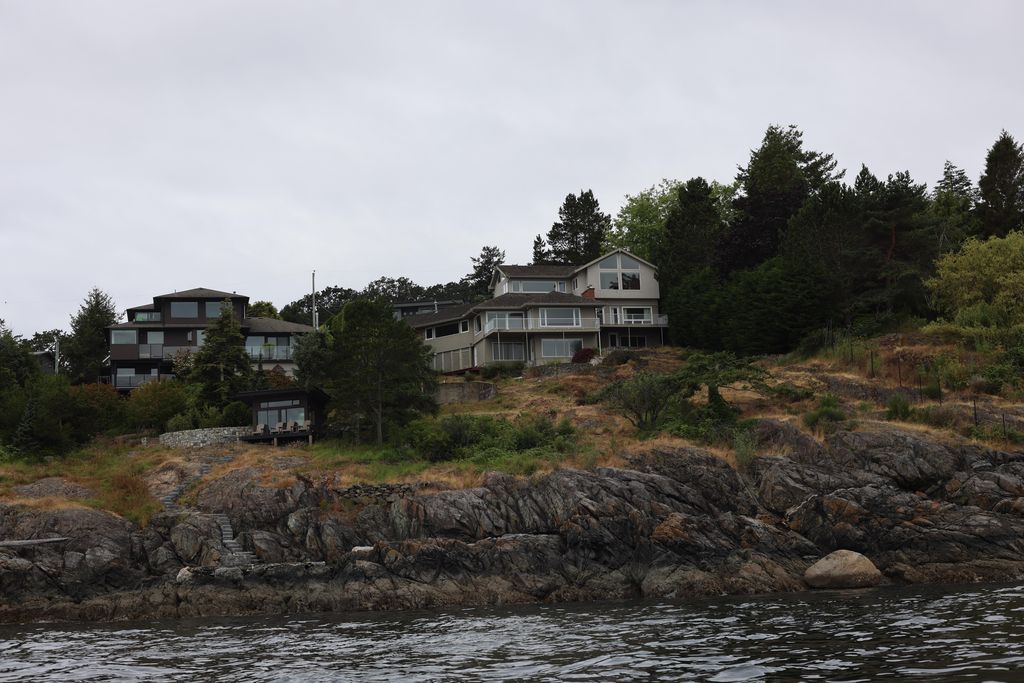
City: victoria